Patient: sex F, age 34
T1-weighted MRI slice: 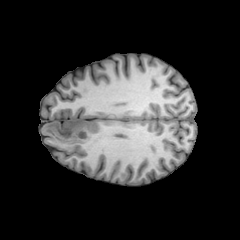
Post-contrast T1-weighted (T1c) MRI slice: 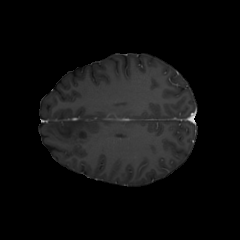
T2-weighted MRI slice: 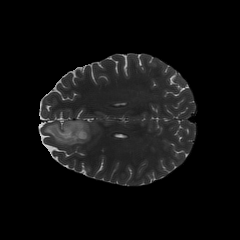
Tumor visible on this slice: yes
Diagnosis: Astrocytoma, IDH-mutant
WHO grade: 2